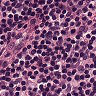
Metastatic tissue present: no